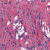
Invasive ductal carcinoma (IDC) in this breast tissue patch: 1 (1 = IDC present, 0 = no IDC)